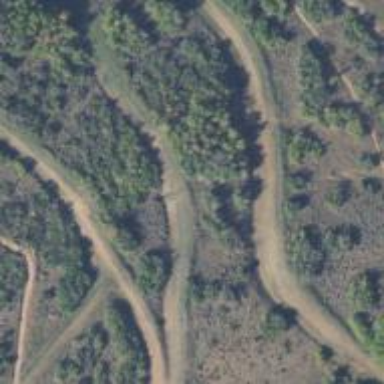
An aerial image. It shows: Advanced Nordic skiing trail groomed for both classic and skating styles.